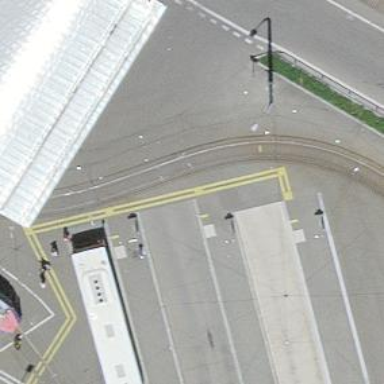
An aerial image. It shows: Tram level crossing on railway.